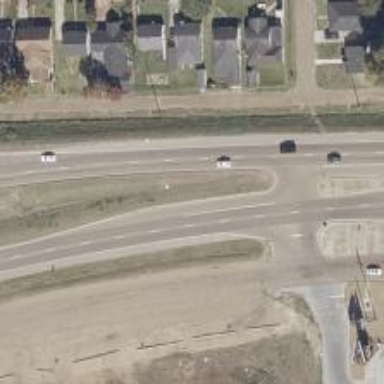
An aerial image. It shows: Trunk highway.